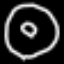
Label: donut